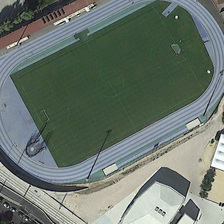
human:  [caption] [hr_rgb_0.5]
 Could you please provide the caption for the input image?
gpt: a playground with football field is near several green trees and buildings .

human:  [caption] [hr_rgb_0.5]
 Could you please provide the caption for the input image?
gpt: a playground with football field is near several green trees and buildings .

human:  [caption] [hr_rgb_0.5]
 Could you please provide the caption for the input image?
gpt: a playground with football field is near several green trees and buildings .

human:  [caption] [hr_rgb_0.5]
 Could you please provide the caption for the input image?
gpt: a playground with football field is near several green trees and buildings .

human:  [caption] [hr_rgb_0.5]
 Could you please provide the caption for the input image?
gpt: a playground with football field is near several green trees and buildings .